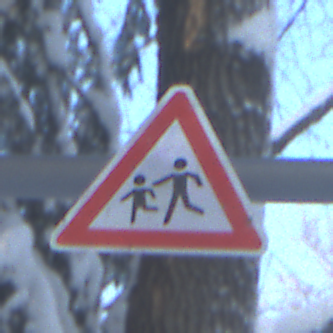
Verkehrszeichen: KinderRechts
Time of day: MorningAfternoon
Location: Outdoor (Nature)
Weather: Clear
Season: Winter
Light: Natural